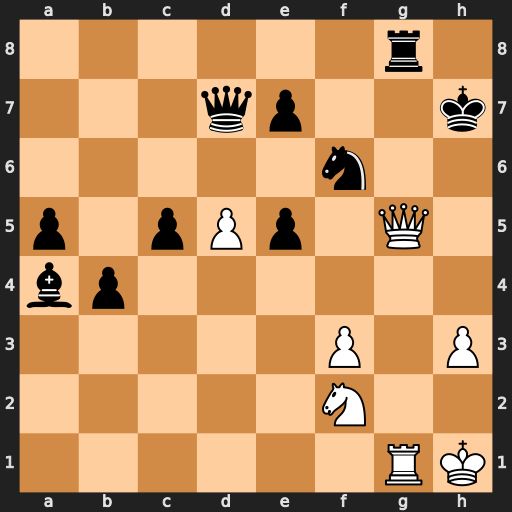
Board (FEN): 6r1/3qp2k/5n2/p1pPp1Q1/bp6/5P1P/5N2/6RK
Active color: w
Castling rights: -
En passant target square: -
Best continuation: Qh4+ Nh5 Qxh5#